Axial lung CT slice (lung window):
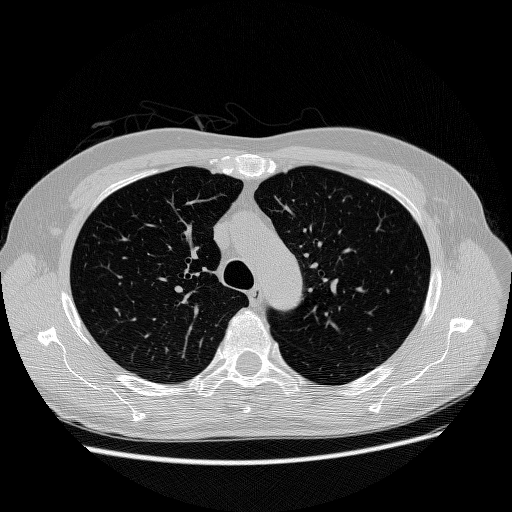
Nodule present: no